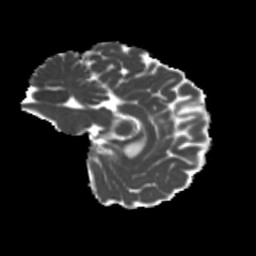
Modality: MD
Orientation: sagittal
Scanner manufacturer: siemens
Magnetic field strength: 3 T
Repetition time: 4 s
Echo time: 0.0594 s